Interaction volume radius: 5 \u00c5
Interaction volume height: 20 \u00c5
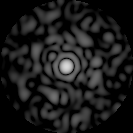
Disorder parameter: 0.8041